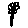
Label: flower